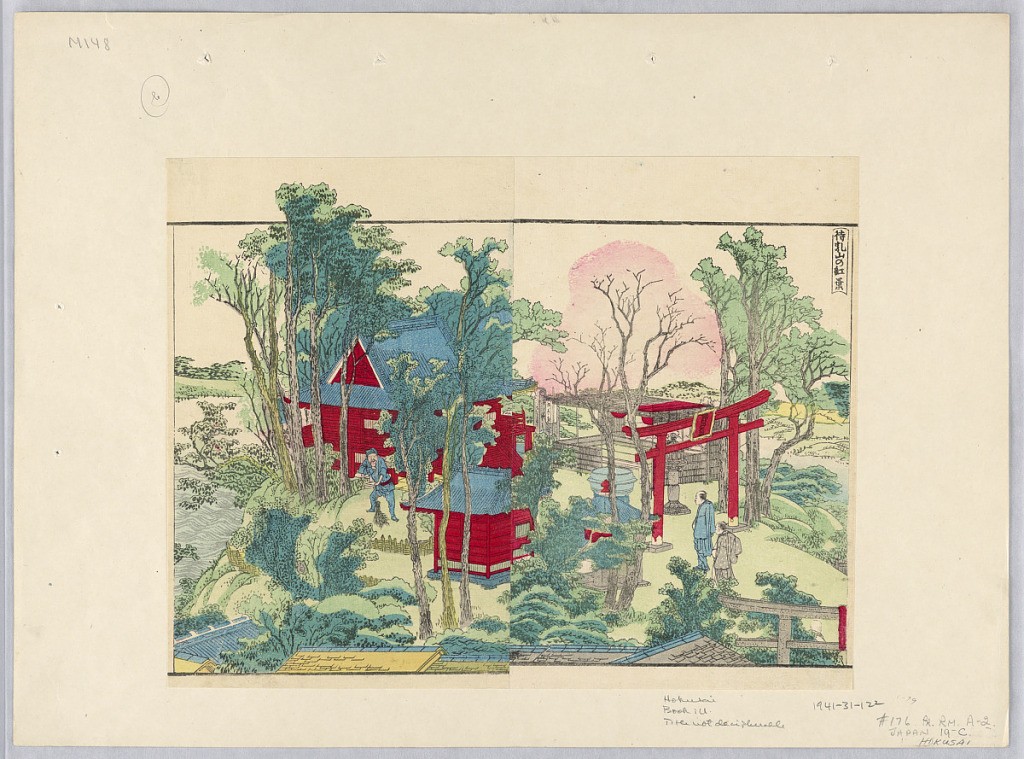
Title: View of a Shrine
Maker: Katsushika Hokusai, 1760 – 1849
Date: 1760-1849
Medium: Woodblock print in colored ink on paper
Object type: Print
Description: A scene of a shrine, protected by a forest of trees and bushes, is lush and covered with green. The bright pink outline of a tree suggests that it might be springtime. Below the torii entrance are two people entering the spiritual place. On the left side of the page is a man potentially gardening or maintaining the landscape of the shrine.